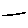
Label: line